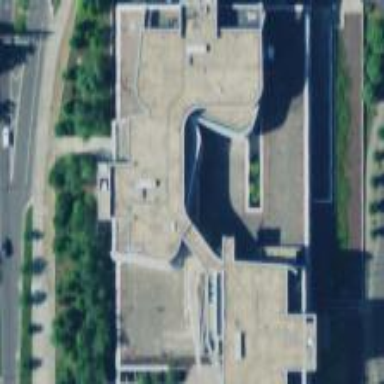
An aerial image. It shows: Courthouse building.